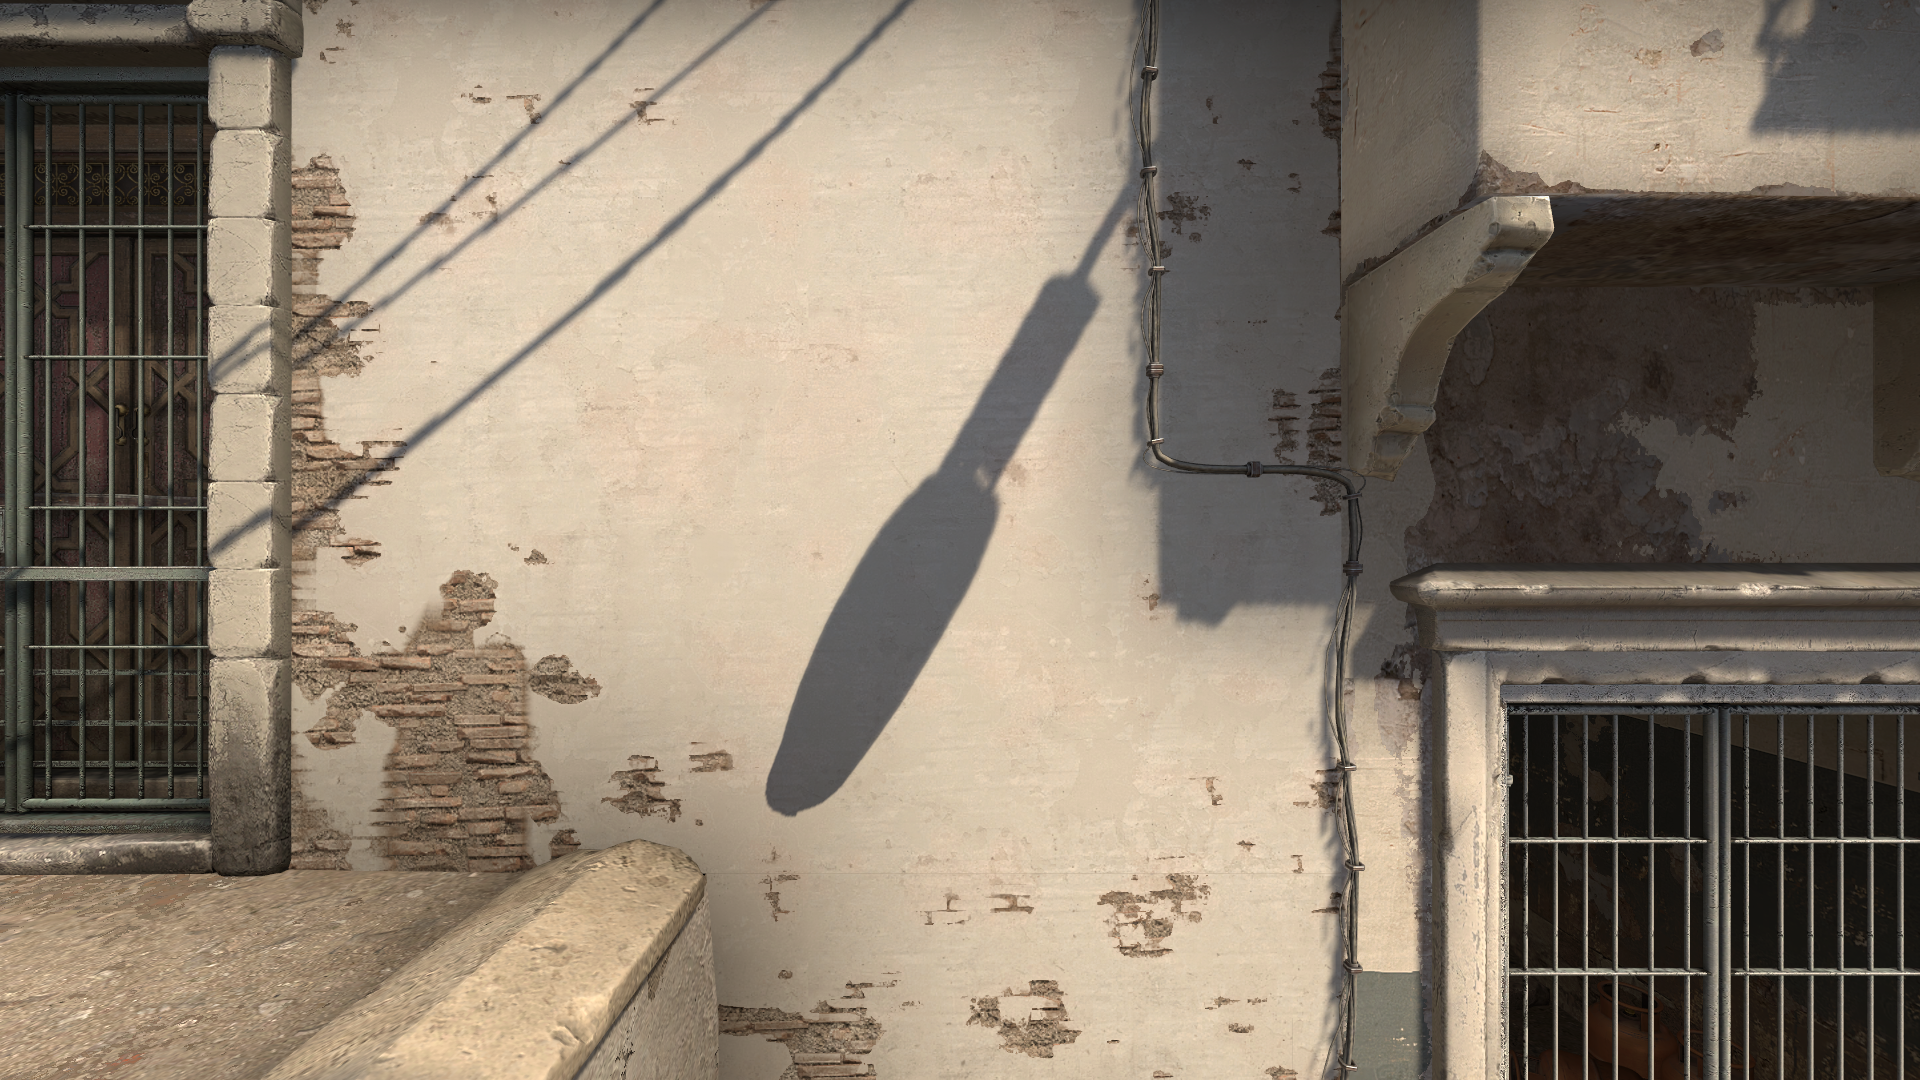
Map: de_dust2